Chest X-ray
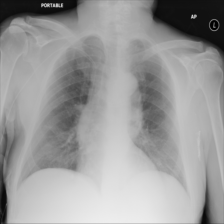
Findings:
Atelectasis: positive
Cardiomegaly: negative
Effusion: negative
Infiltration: negative
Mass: negative
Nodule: negative
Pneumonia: negative
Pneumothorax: negative
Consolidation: negative
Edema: negative
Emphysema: negative
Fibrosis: negative
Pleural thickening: negative
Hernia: negative